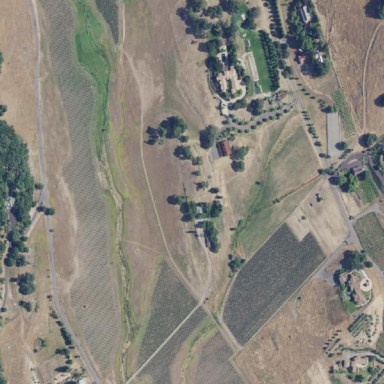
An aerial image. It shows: Vineyard with wine grapes as the main crop.